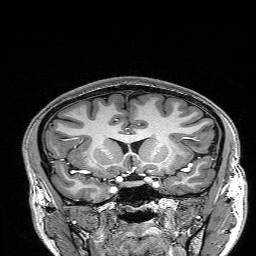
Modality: T1w
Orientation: sagittal